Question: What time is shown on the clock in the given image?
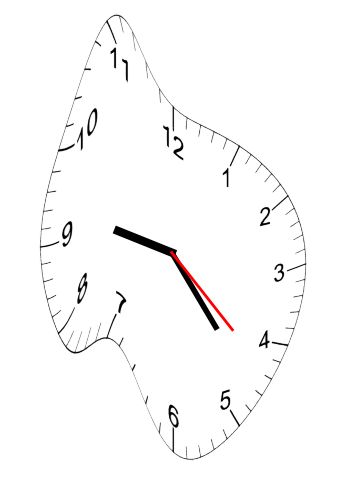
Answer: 09:23:22